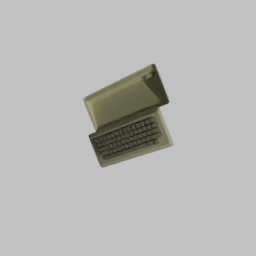
Label: electronics